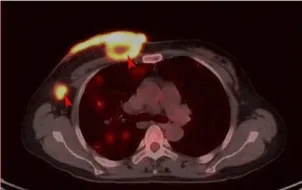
CT and PET-CT images of the patient. (D-G) PET-CT image showed an increased uptake of fluorodeoxyglucose (FDG) in right chest wall soft tissue, right axillary lymph nodes, and multiple parts of both lungs (shown by the red arrow).
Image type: radiology (pet)